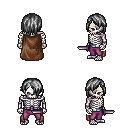
a pixel art fantasy rpg character, male body template, skeleton, brown cape, magenta pants, gray bangs hairstyle, dagger, four views (front, back, left, right), 2x2 character sprite sheet, small pixel art, hard edges, no anti-aliasing